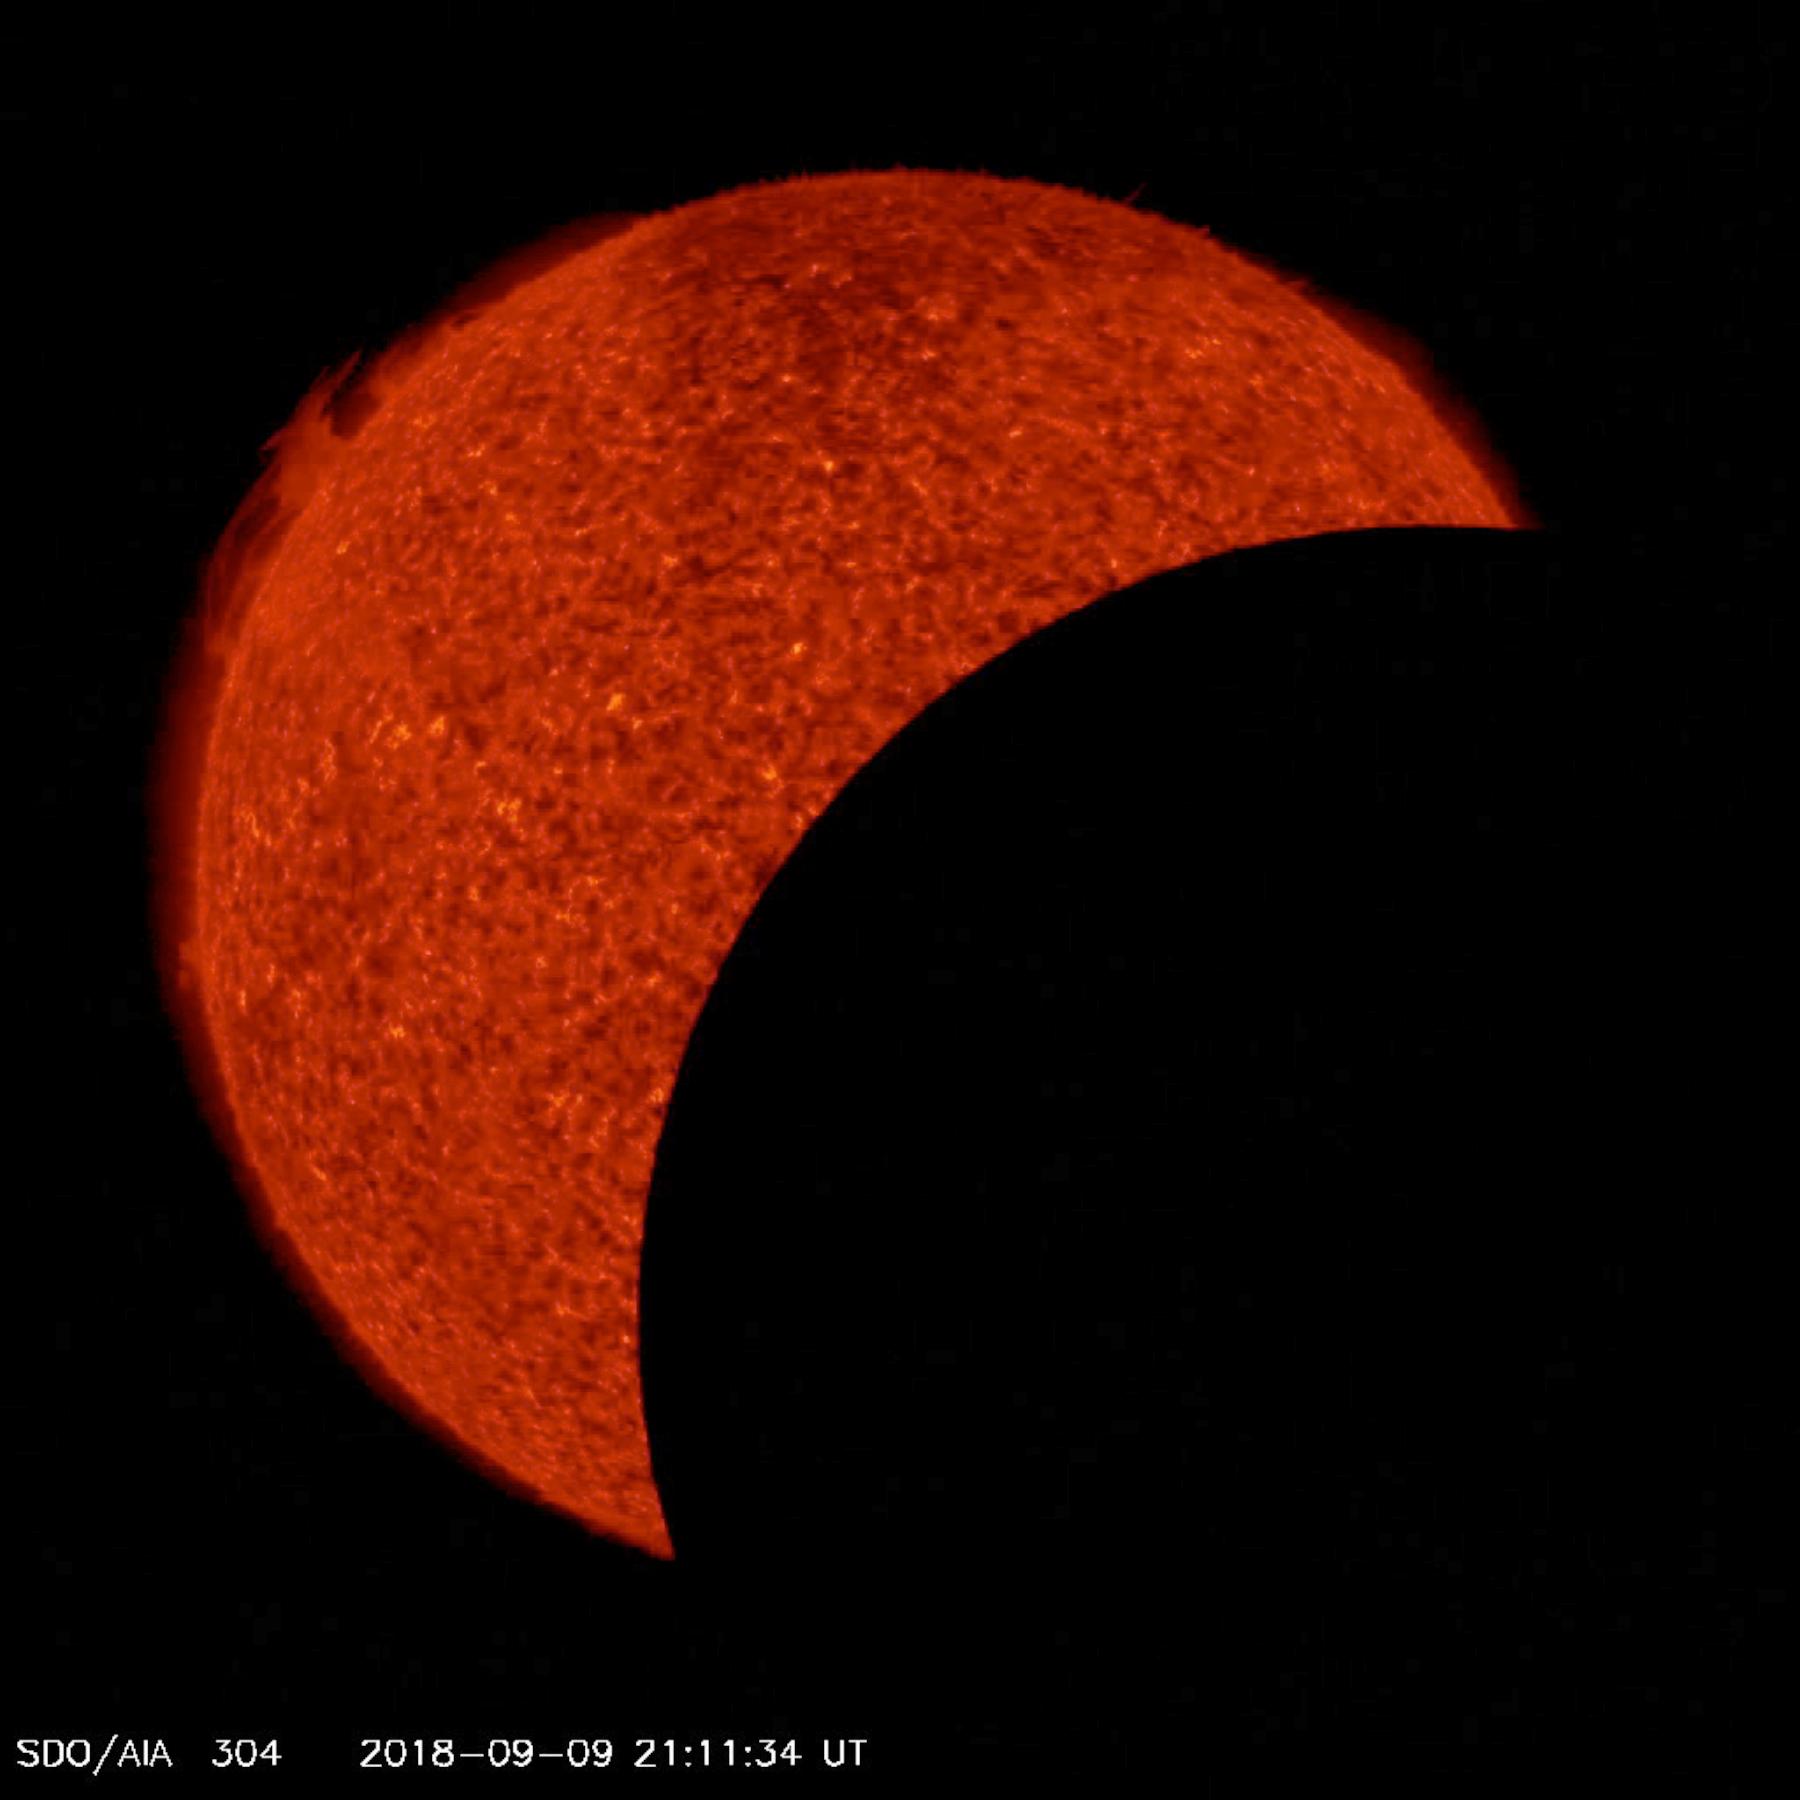
Double Lunar Transit Solar Dynamics Observatory (SDO), Sun